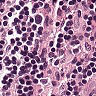
Metastatic tissue present: no